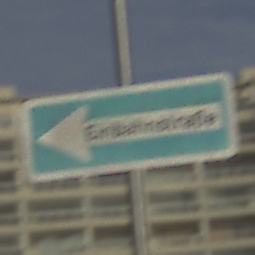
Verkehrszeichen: EinbahnstrasseLinksweisend
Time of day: MorningAfternoon
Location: Outdoor (Suburban)
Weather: PartlyCloudy
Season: NotSpecified
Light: Natural